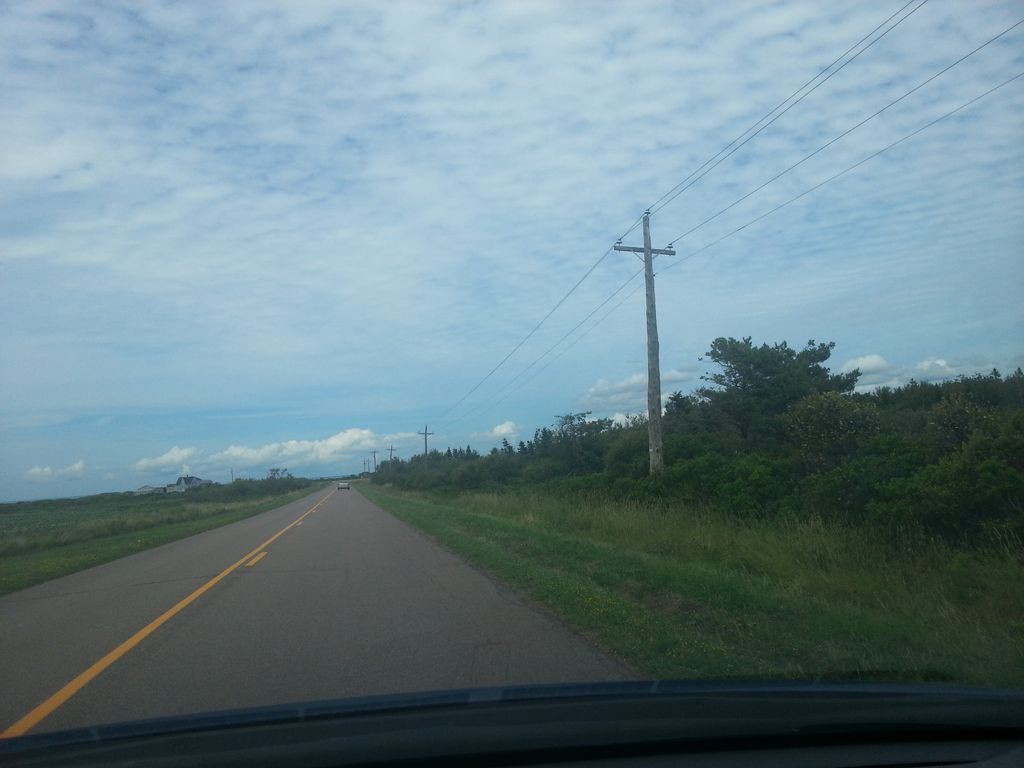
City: charlottetown